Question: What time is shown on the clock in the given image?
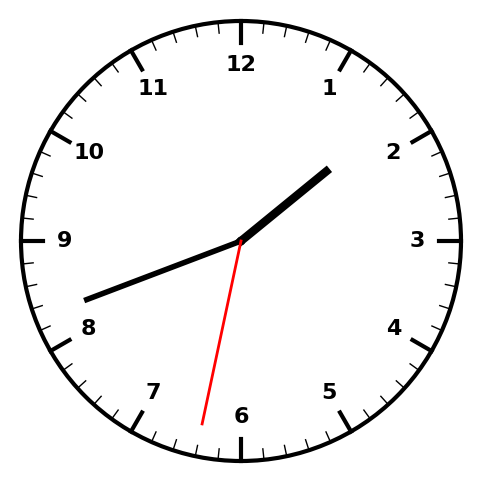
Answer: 01:41:32